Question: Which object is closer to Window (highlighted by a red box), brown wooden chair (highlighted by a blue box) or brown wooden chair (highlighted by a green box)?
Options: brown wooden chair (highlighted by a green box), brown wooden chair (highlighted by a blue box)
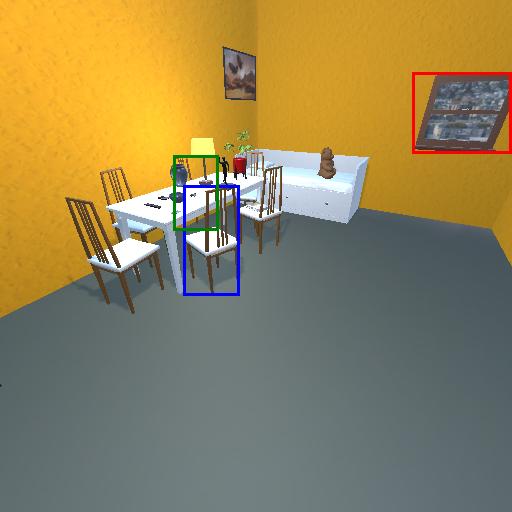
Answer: brown wooden chair (highlighted by a green box)